Question: I have this SQL Query, I need to Join my VehicleMonitoring Log Table twice as I need values from Enter and Exit Events where 6 is enter and 7 is Exit.
The Problem is that Enter Time is always the same when I run this script.
'''
Select top 100
aEnter.iAssetId as AssetEnter,
aEnter.iAssetId as AssetExit,
vmEnter.dtUTCDateTime,
g.iGeofenceId,
g.sGeofenceName,
c.sCategoryName,
c.iCategoryId,
s.sSiteName,
s.iSiteId,
vmEnter.dtUTCDateTime as EnterTime,
vmExit.dtUTCDateTime as ExitTime
--,
--convert(char(8),dateadd(s,DATEDIFF(s,vmEnter.dtUTCDateTime, vmExit.dtUTCDateTime ),'1900-1-1'),8) as Times
From Sites s
Inner Join Categories c on s.iSiteId = c.iSiteId
Inner Join Assets aEnter on c.iCategoryId = aEnter.iCategoryId
Inner Join VehicleMonitoringLog vmEnter on vmEnter.iAssetId = aEnter.iAssetId and vmEnter.eEventCode = 6
Inner Join VehicleMonitoringLog vmExit on vmExit.iAssetId = aEnter.iAssetId and vmExit.eEventCode = 7
Inner Join Geofences g on g.iGeofenceId = vmEnter.iGeofenceId
'''
Which join is incorrect?

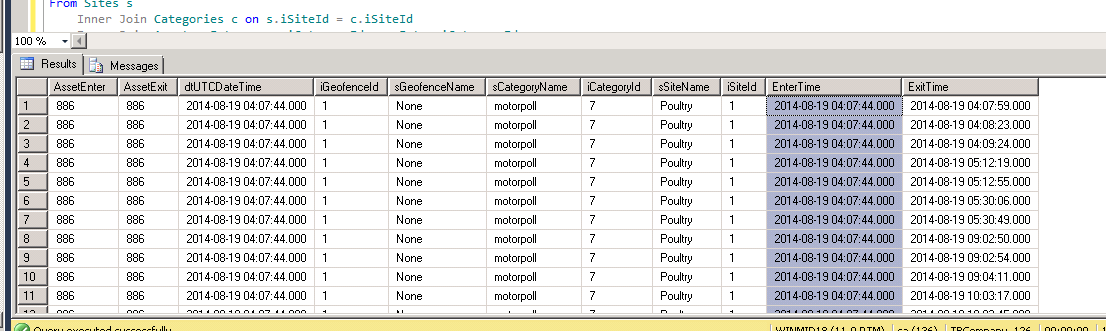
Answer: I believe you have a cross product between Assets and the two Vehicle tables.
if you didn't stop at top 100 you'd see after a while Entertime would change and be the same again for a while.
You need to have two asset tables as well as 2 VehiclMontioringLog tables. One for the AssetEnter and one for AssetExit.
'''
Select top 100
aEnter.iAssetId as AssetEnter,
aExit.iAssetId as AssetExit,
vmEnter.dtUTCDateTime,
g.iGeofenceId
From Sites s
Inner Join Categories c on s.iSiteId = c.iSiteId
Inner Join Assets eEnter on c.iCategoryId = aEnter.iCategoryId
Inner Join Assets aExit on c.iCategoryId = aExit.iCategoryId
Inner Join VehicleMonitoringLog vmEnter on vmEnter.iAssetId = aEnter.iAssetId and vmEnter.eEventCode = 6
Inner Join VehicleMonitoringLog vmExit on vmExit.iAssetId = aExit.iAssetId and vmExit.eEventCode = 7
Inner Join Geofences g on g.iGeofenceId = vmEnter.iGeofenceId
'''